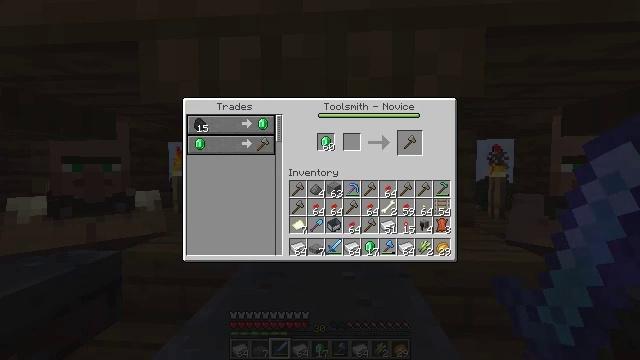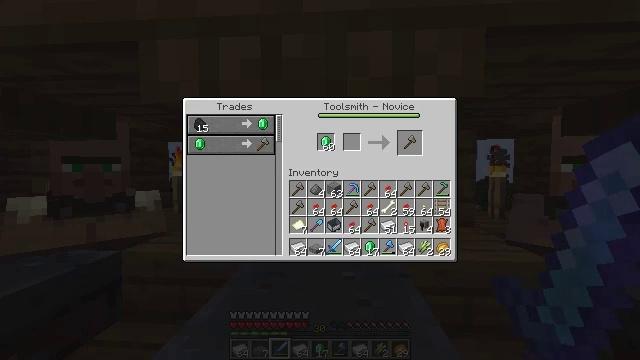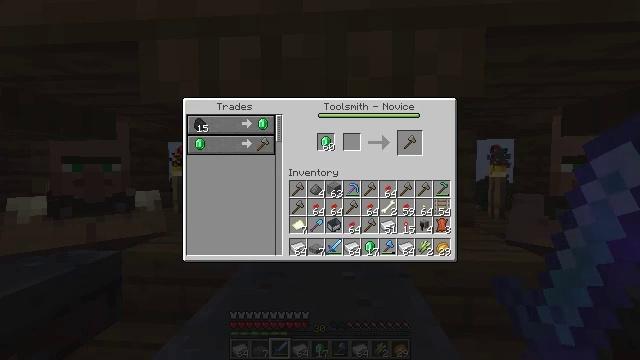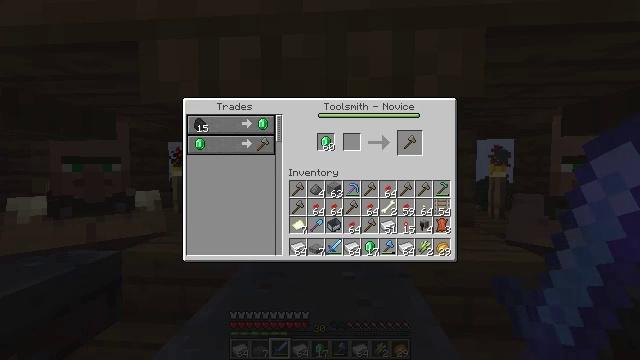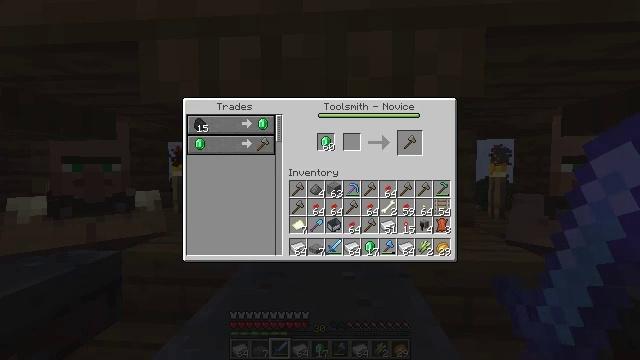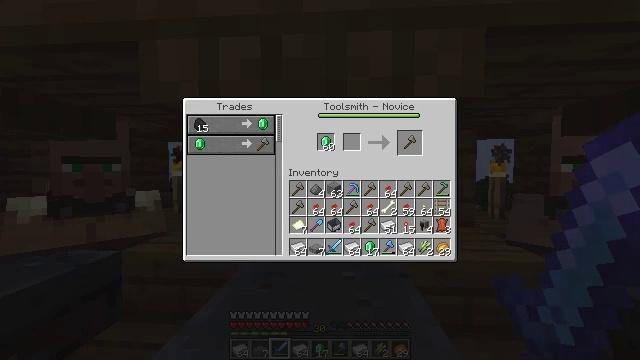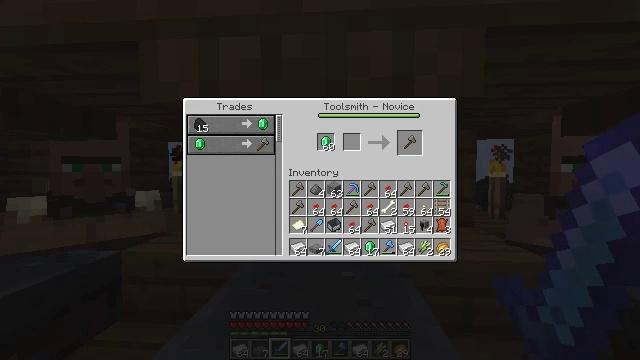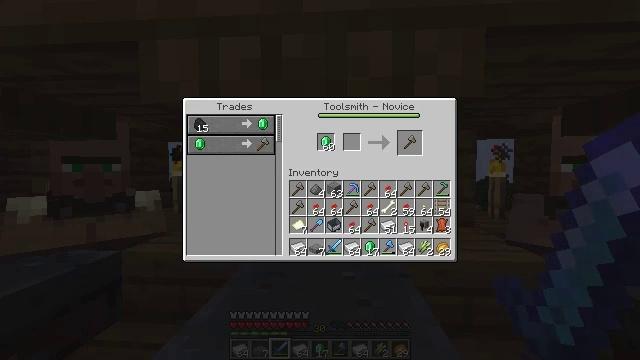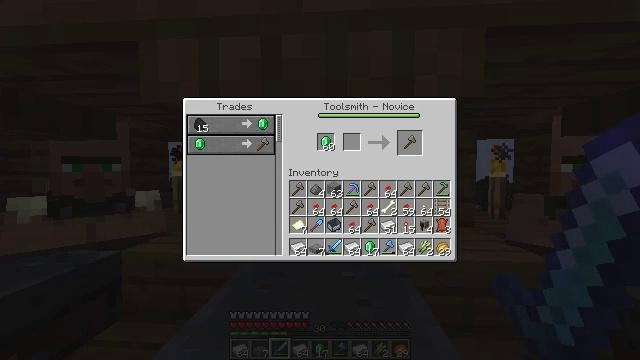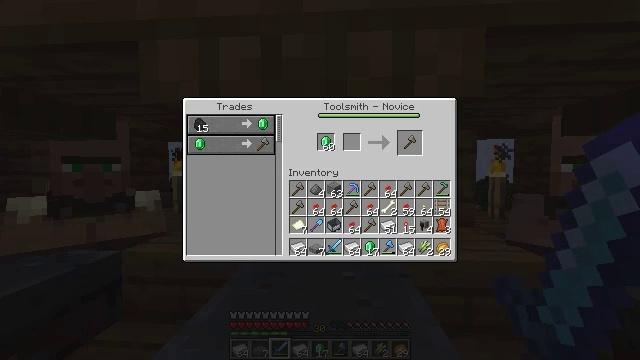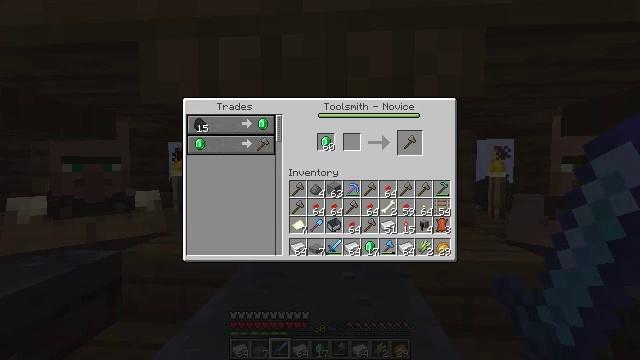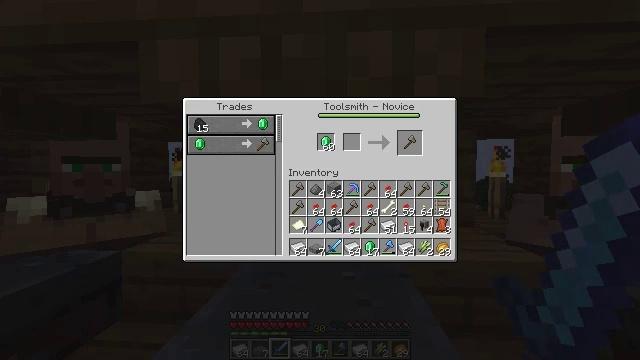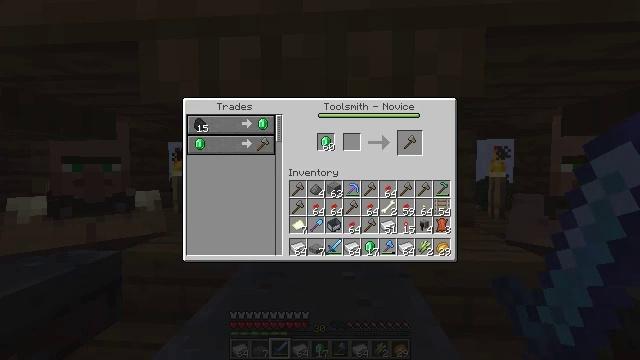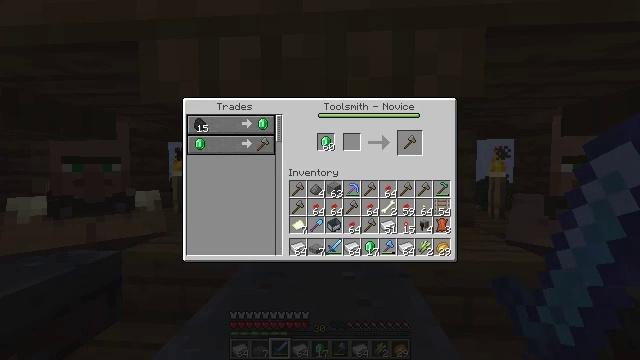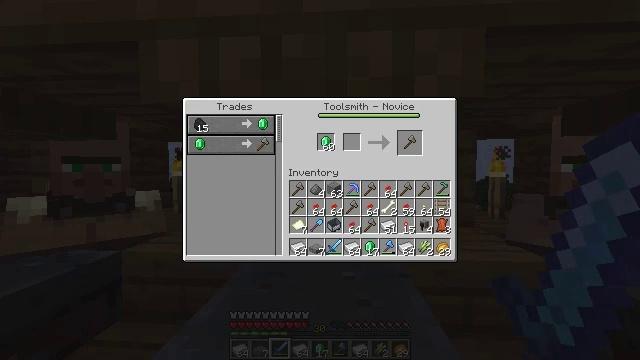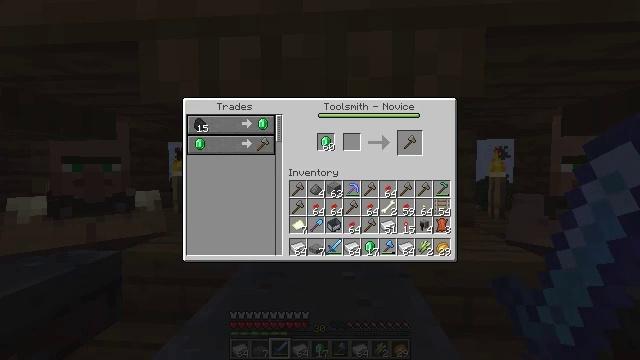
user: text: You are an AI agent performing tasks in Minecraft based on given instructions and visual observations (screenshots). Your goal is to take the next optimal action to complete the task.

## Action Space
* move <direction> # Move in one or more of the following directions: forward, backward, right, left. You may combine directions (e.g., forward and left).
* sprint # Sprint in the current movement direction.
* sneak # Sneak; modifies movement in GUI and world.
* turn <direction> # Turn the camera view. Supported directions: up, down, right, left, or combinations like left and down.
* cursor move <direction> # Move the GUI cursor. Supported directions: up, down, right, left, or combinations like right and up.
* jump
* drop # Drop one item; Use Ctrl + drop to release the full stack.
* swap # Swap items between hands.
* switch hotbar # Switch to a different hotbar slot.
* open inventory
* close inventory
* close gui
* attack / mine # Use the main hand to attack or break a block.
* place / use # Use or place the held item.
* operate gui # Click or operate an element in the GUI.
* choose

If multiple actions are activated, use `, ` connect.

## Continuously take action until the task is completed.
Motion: motion action
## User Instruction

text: Remove a sugar cane from the inventory.
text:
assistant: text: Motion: no_op
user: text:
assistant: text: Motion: no_op
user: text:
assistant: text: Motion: no_op
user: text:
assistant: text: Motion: no_op
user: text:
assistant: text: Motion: no_op
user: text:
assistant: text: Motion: no_op
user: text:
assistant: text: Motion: no_op
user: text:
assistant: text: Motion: no_op
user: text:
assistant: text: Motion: no_op
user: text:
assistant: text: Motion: no_op
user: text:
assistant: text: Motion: no_op
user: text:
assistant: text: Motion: no_op
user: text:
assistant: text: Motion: no_op
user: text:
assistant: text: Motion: no_op
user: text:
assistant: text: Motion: no_op
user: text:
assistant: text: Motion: no_op
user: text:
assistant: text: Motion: no_op
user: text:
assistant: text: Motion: no_op
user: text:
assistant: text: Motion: no_op
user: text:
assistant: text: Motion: no_op
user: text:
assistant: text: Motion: no_op
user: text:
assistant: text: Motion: no_op
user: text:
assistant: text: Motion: no_op
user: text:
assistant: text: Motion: no_op
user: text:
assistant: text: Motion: no_op
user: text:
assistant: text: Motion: no_op
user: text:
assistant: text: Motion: no_op
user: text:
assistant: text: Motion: no_op
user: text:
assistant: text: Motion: no_op
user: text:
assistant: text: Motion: no_op